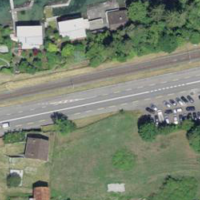
EUNIS habitat code: 55
Species observed at this site:
Hippocrepis emerus